Interaction volume radius: 10 \u00c5
Interaction volume height: 25 \u00c5
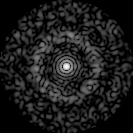
Disorder parameter: 0.8642